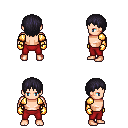
a pixel art fantasy rpg character, male body template, human, light skin, gold arm armor, red pants, raven plain hairstyle, gold gloves, four views (front, back, left, right), 2x2 character sprite sheet, small pixel art, hard edges, no anti-aliasing